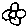
Label: flower